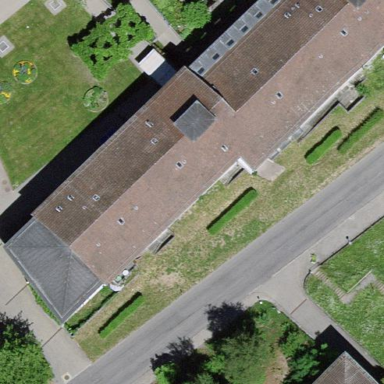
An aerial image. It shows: Residential building.